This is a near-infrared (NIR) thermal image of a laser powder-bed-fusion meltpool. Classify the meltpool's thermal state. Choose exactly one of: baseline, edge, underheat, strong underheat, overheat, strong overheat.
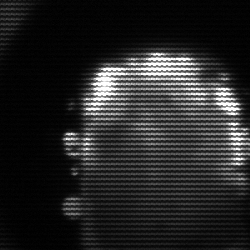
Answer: baseline